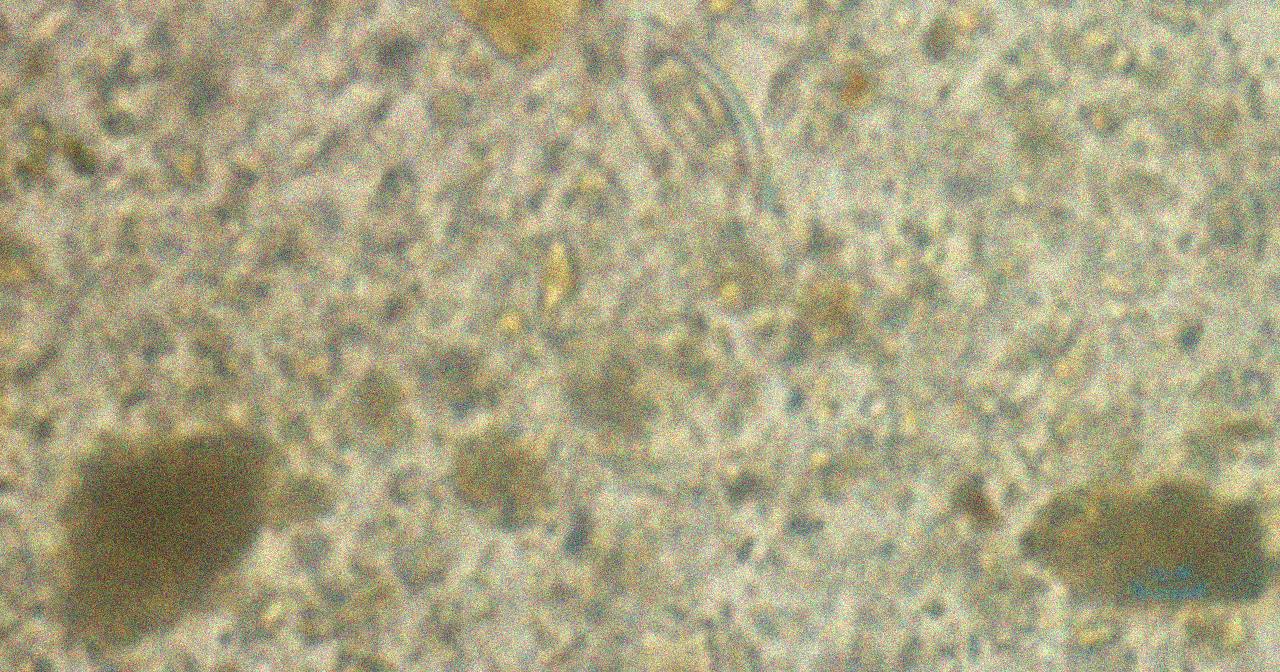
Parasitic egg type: Enterobius vermicularis